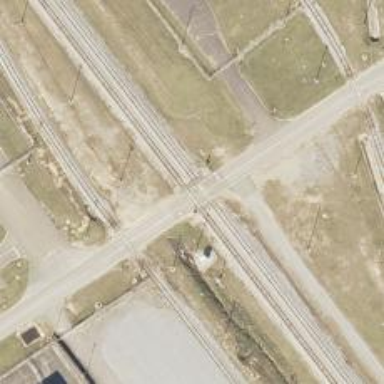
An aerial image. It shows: Level crossing along the railway.